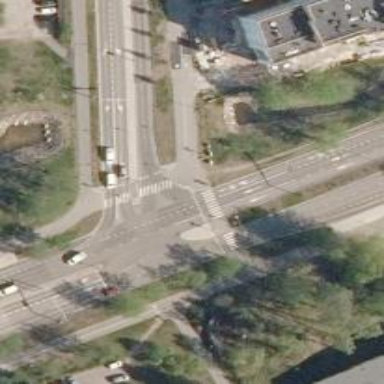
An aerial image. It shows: Asphalt cycleway.